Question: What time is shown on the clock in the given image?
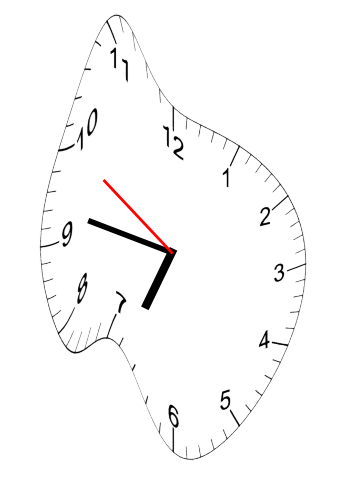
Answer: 06:46:50